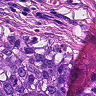
Metastatic tissue present: yes